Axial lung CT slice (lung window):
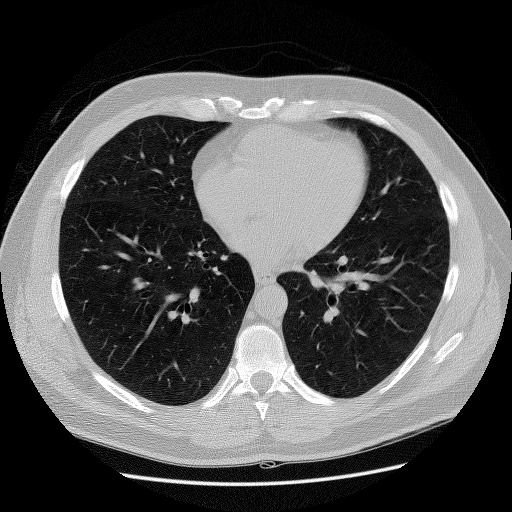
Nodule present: no